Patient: sex M, age 38
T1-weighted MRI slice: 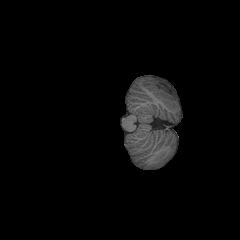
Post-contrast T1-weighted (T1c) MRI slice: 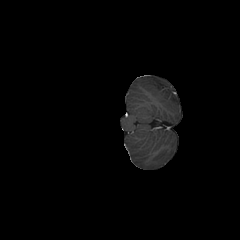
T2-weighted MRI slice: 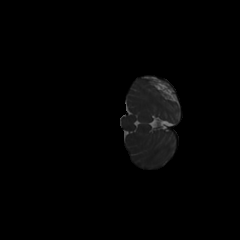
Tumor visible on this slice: no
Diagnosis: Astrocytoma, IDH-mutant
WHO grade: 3